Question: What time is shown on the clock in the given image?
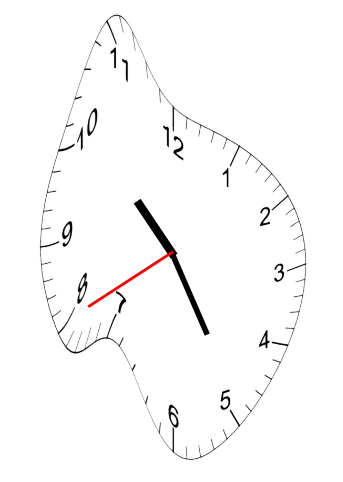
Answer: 10:24:40